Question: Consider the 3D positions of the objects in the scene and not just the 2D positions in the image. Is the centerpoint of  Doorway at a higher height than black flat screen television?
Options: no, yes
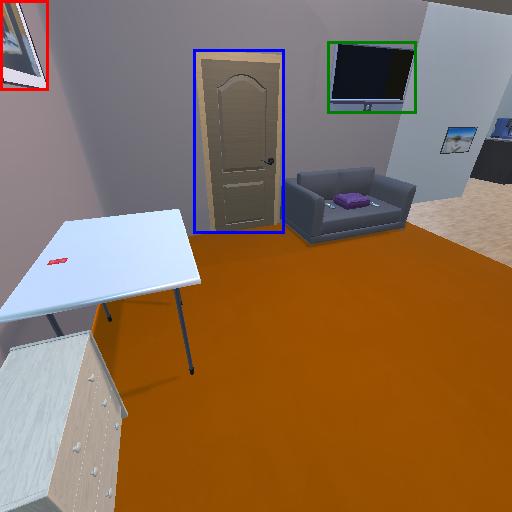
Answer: no